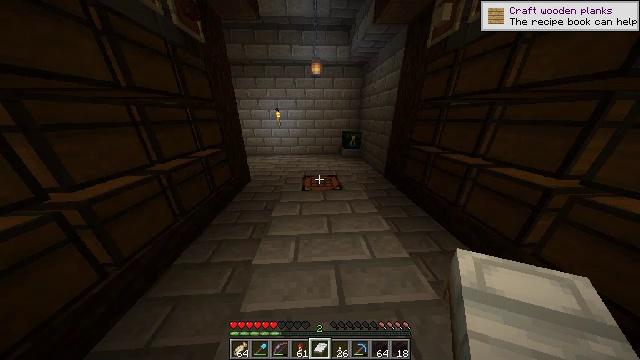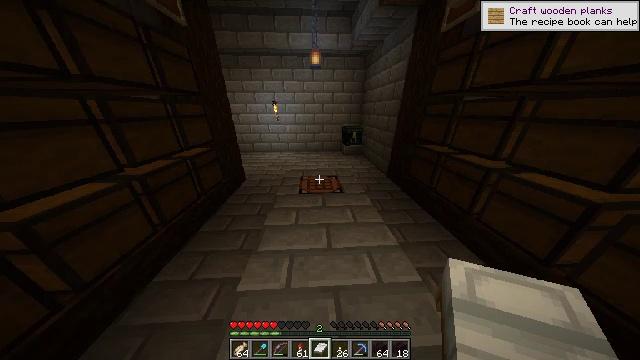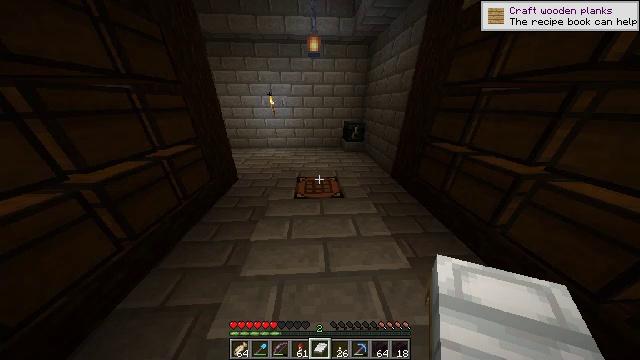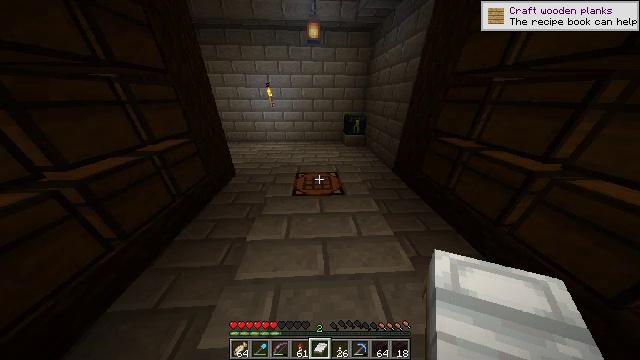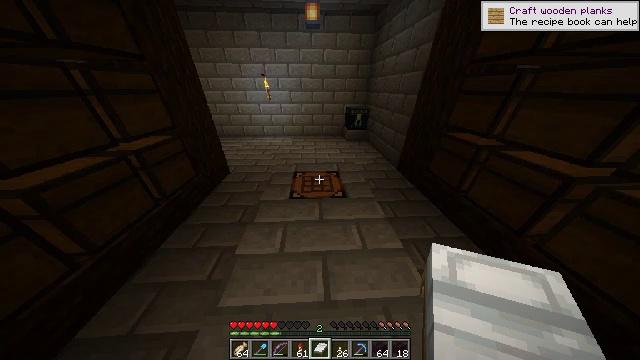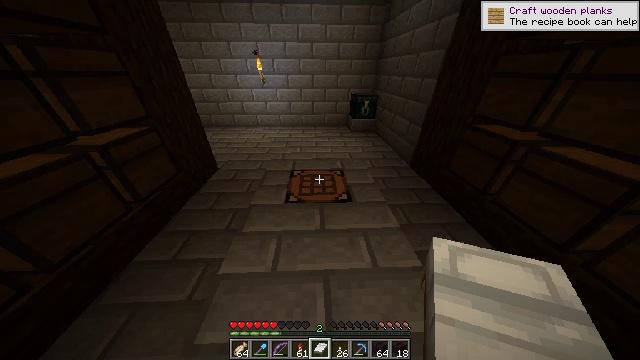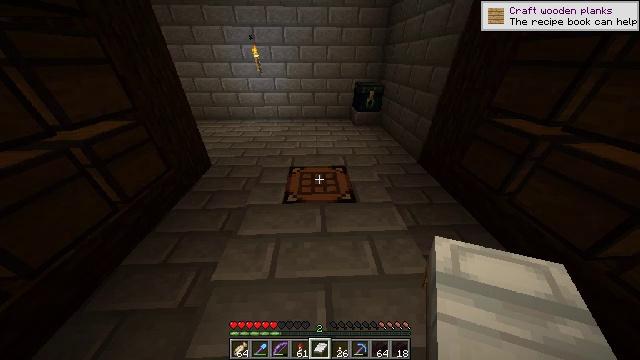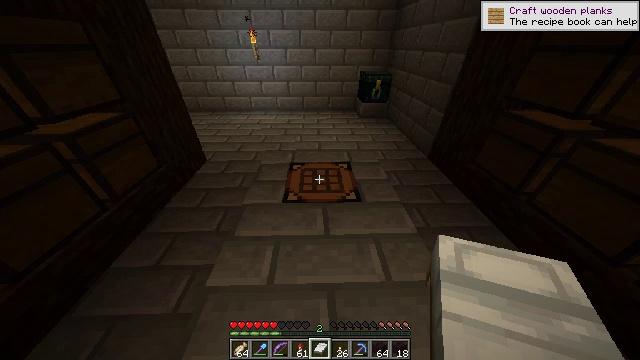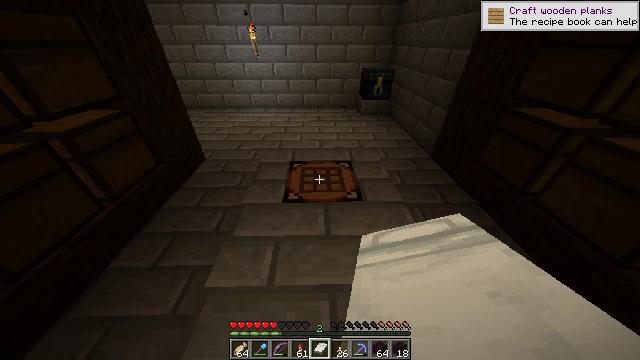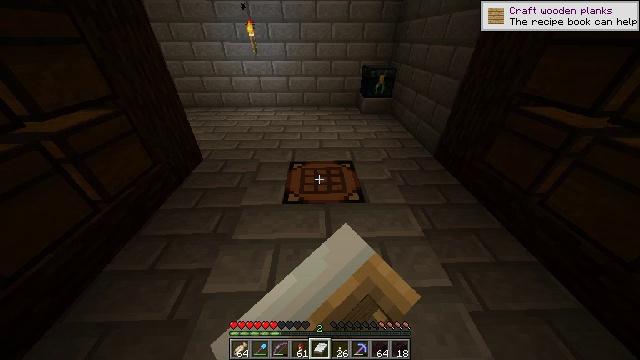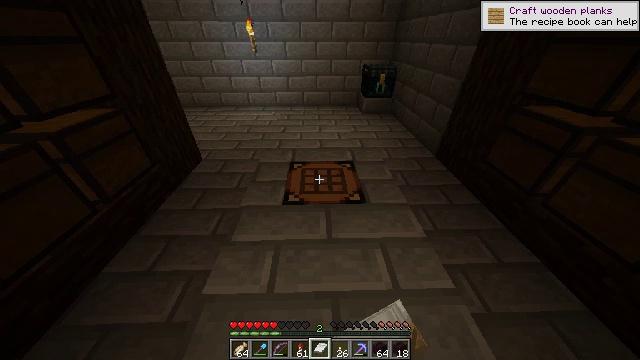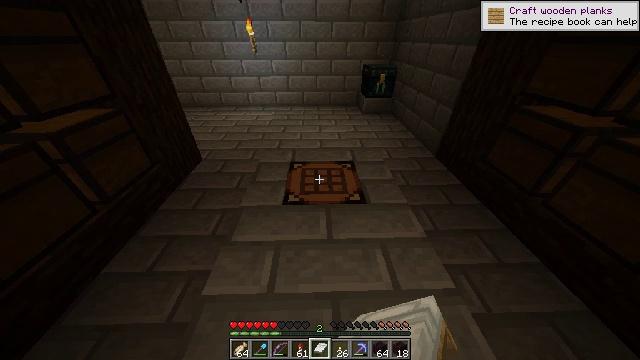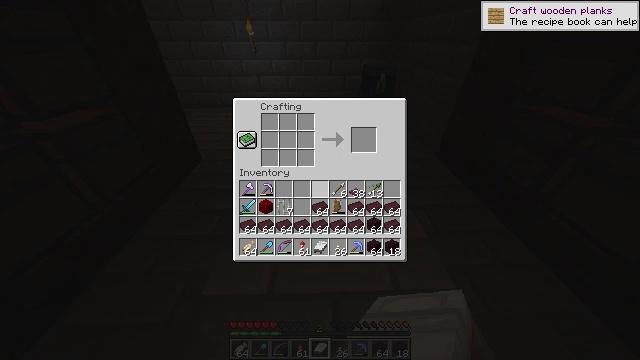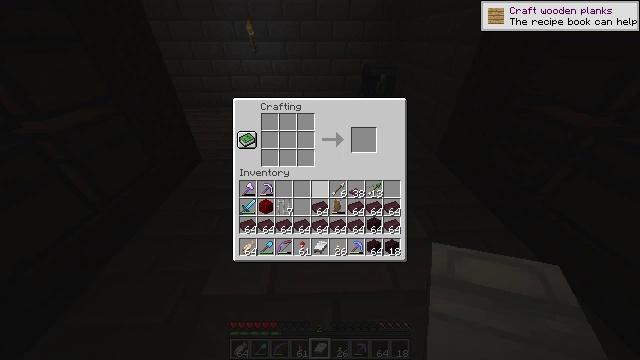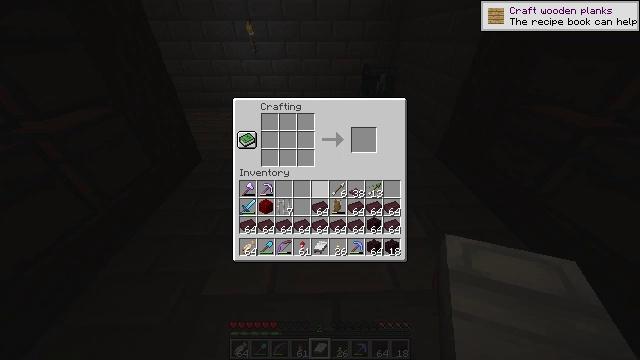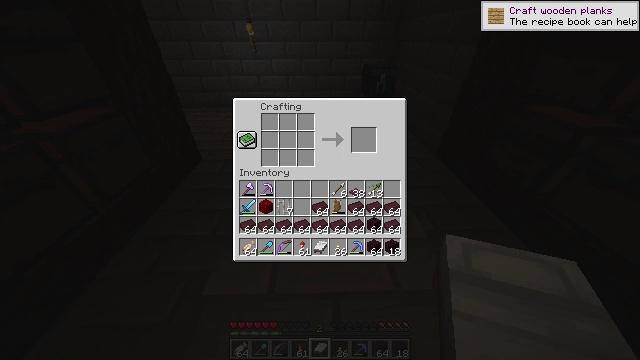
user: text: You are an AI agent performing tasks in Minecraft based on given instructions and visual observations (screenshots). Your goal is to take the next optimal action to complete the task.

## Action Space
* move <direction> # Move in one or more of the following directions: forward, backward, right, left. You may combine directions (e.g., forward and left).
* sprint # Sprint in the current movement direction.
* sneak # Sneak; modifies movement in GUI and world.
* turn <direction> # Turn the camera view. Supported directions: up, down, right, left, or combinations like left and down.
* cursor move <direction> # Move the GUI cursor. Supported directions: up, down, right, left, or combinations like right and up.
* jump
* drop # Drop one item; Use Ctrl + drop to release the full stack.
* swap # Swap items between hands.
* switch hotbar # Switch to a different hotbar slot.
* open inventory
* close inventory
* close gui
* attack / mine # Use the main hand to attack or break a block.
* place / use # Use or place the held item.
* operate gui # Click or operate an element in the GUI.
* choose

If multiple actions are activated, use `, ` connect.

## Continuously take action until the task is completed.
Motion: motion action
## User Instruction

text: Get nether bricks by smelting netherrack.
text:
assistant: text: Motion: move forward, turn down
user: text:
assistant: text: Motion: move forward, turn down
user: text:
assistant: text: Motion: move forward, turn down
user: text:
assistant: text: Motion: turn down
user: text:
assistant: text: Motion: turn down
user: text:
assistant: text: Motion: turn down
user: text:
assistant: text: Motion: turn down, use / place
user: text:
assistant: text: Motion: use / place
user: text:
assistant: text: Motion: no_op
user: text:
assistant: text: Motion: no_op
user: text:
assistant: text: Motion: no_op
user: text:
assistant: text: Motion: no_op
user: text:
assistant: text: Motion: no_op
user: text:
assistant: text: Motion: no_op
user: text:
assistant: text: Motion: cursor move right
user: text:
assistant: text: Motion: sneak, cursor move right
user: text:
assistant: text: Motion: sneak, cursor move right
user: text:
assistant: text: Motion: sneak, cursor move right and down
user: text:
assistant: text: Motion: sneak
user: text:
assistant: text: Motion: sneak
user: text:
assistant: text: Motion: sneak
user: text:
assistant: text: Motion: sneak
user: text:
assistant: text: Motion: sneak, choose
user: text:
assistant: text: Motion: sneak, choose
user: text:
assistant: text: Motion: sneak, cursor move right
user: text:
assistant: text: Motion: sneak
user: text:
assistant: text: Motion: sneak, choose
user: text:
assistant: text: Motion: sneak, cursor move right
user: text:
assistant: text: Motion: sneak
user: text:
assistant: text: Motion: sneak, choose